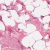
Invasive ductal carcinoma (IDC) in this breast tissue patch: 0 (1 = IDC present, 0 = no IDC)